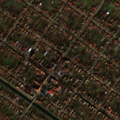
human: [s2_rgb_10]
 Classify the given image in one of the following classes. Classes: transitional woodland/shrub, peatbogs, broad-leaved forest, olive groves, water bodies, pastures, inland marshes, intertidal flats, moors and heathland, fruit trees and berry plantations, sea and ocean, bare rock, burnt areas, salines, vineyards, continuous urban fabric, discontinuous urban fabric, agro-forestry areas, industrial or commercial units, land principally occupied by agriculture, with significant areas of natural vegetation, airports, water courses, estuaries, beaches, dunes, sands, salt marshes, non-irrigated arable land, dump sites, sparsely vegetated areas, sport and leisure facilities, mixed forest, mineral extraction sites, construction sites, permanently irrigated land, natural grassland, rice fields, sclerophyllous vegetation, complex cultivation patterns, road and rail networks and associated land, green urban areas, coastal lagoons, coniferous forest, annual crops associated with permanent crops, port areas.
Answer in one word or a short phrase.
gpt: discontinuous urban fabric, complex cultivation patterns